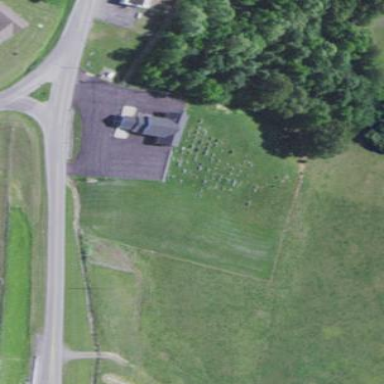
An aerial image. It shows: Cemetery.